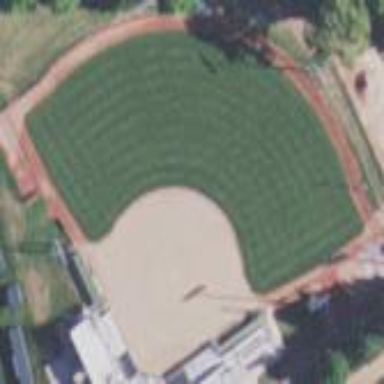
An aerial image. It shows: Baseball pitch for leisure land activities.